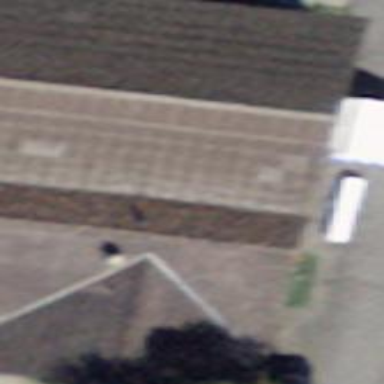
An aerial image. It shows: Farm building.